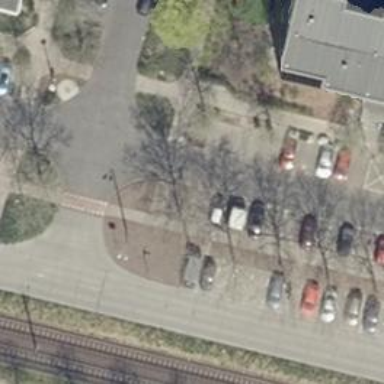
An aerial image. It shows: Unmarked road crossing.